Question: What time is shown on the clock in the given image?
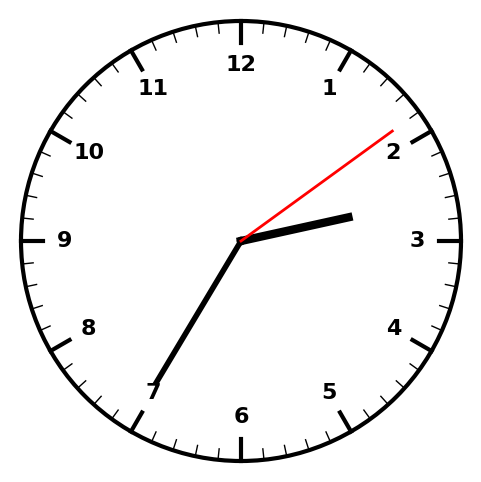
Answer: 02:35:09